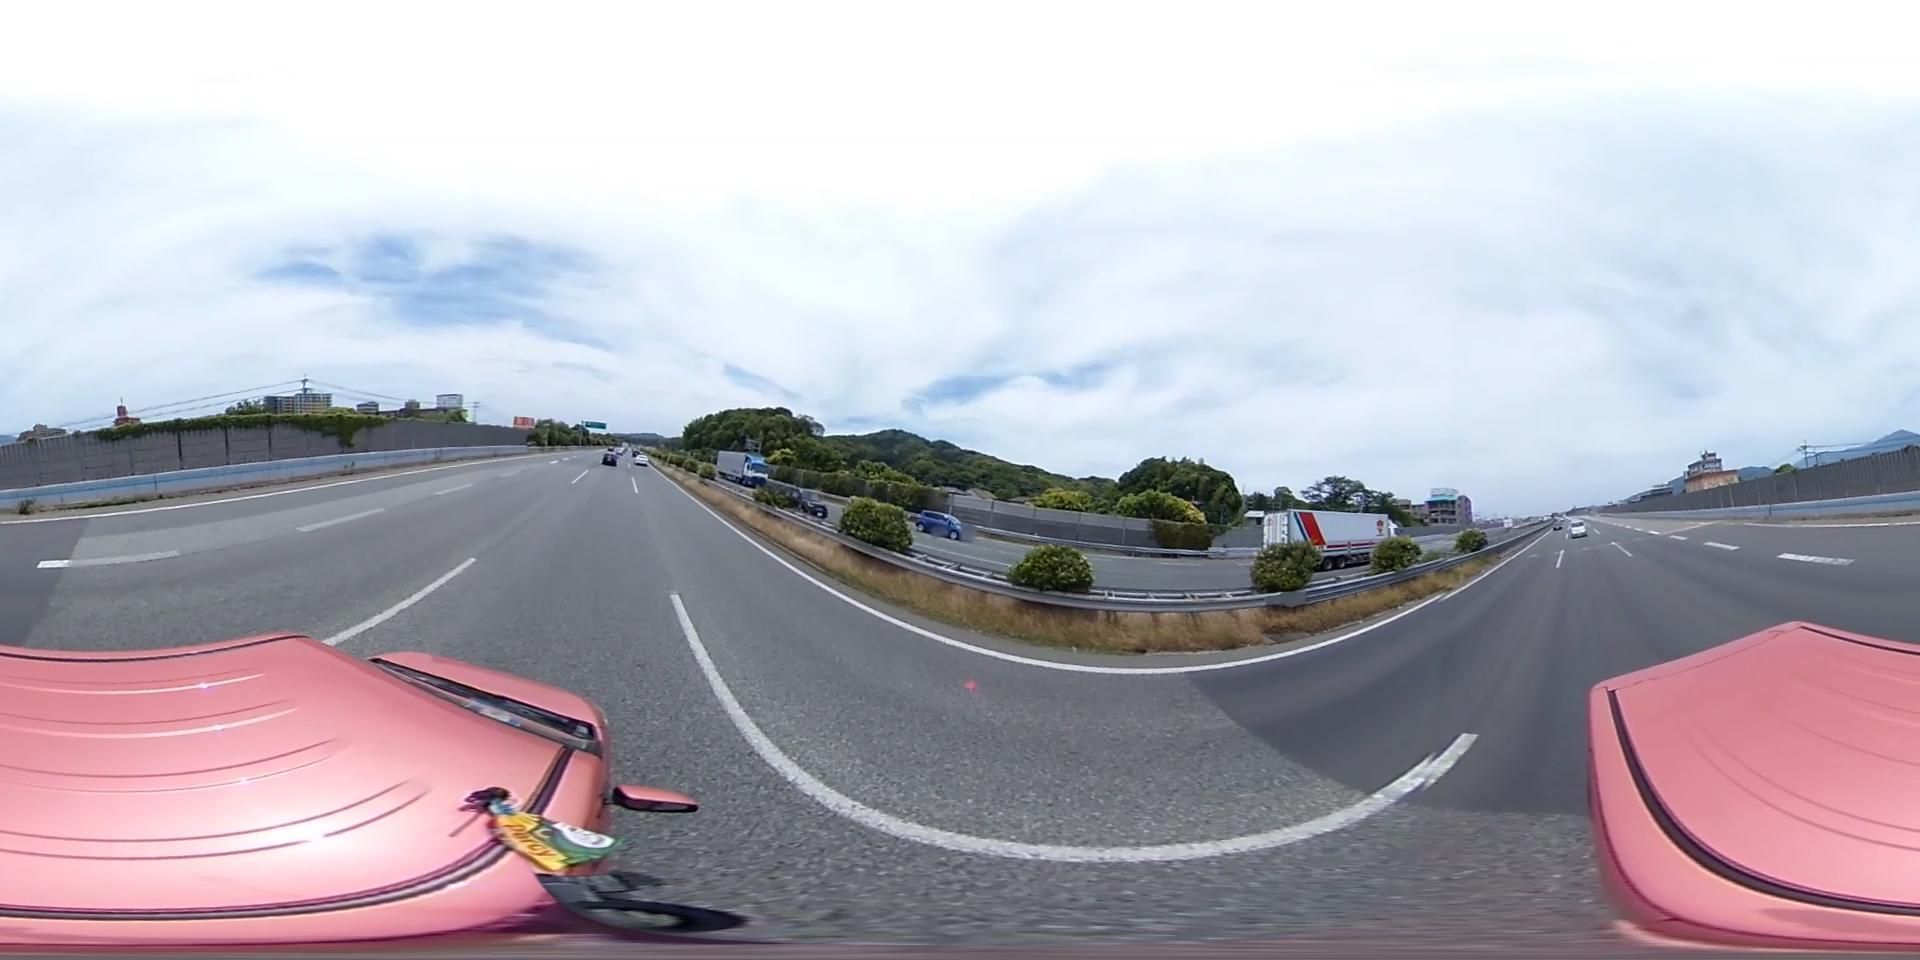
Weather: cloudy
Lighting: day
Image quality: slightly poor
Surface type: driving surface
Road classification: primary
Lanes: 2.0
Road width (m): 5.0
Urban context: urban centre
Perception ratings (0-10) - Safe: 0.43, Lively: 3.3, Beautiful: 7.59, Boring: 2.02, Depressing: 6.63, Wealthy: 2.1